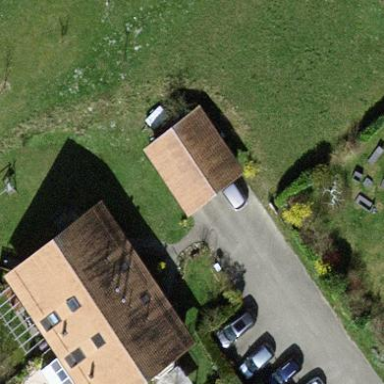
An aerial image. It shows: Simple and straightforward house.